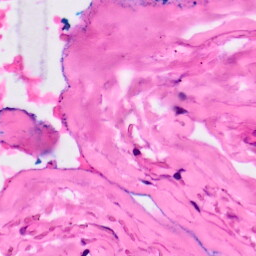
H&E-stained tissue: Lung